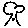
Label: tree